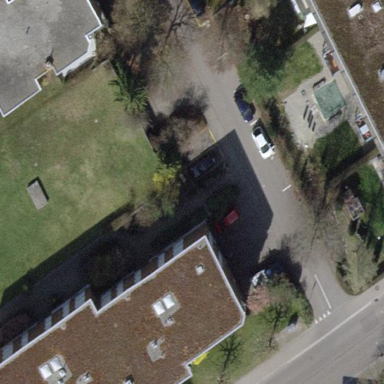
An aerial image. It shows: Flat-roofed building.